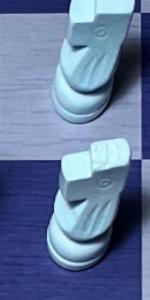
Label: Knight_White